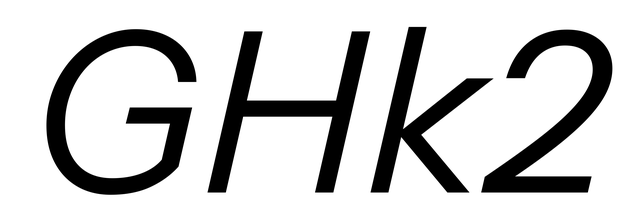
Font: InstrumentSans-Italic_Italic